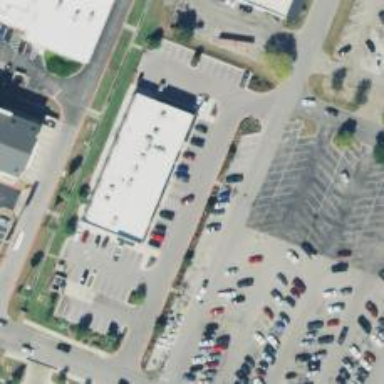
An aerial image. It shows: Healthcare clinic is depicted in the image.